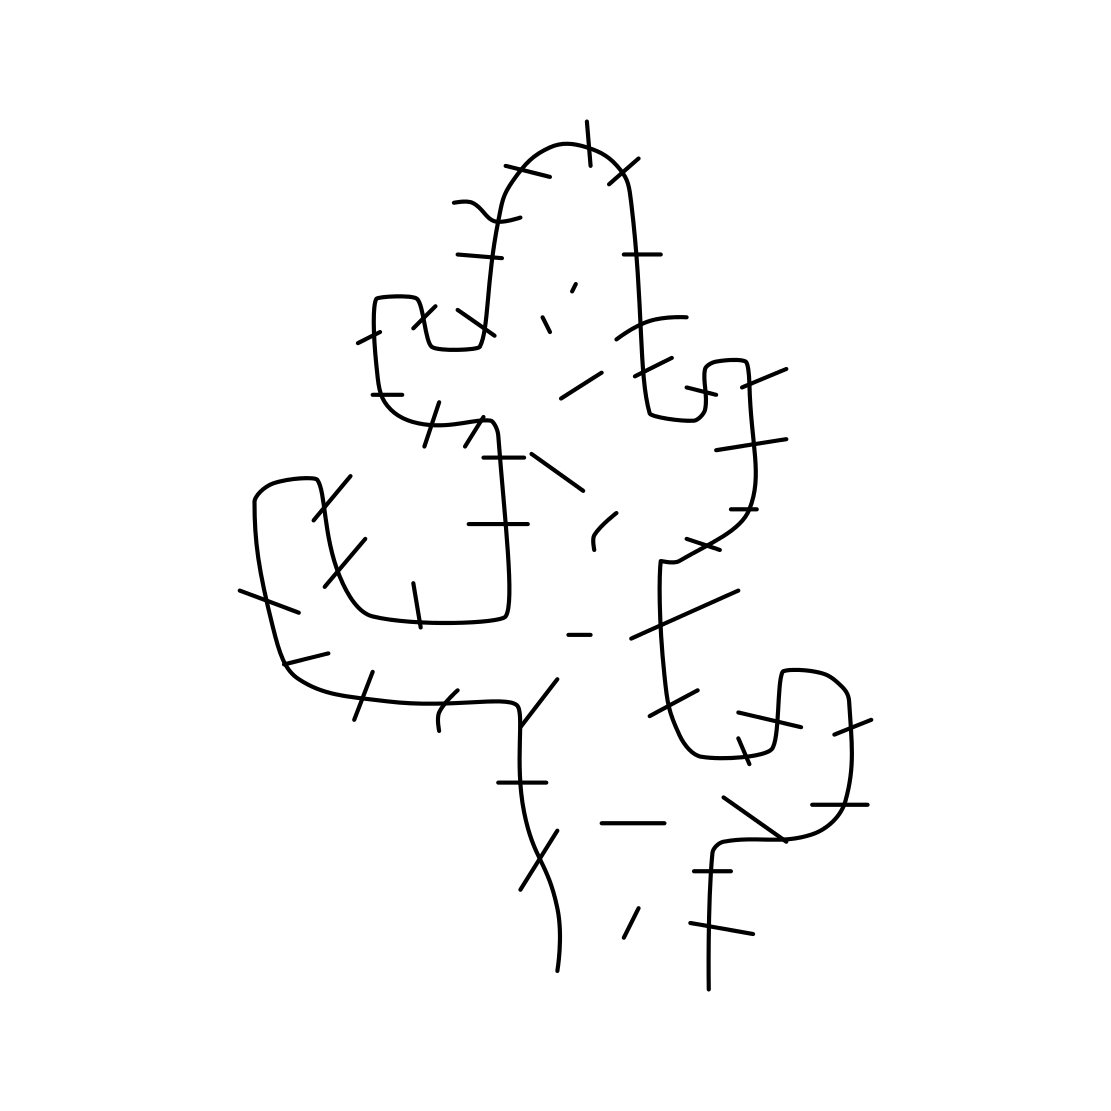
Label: cactus